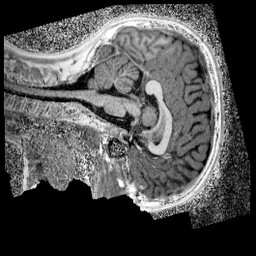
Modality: UNIT1_denoised
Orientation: sagittal
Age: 11
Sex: male
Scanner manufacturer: siemens
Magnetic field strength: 3 T
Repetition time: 4 s
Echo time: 0.00299 s